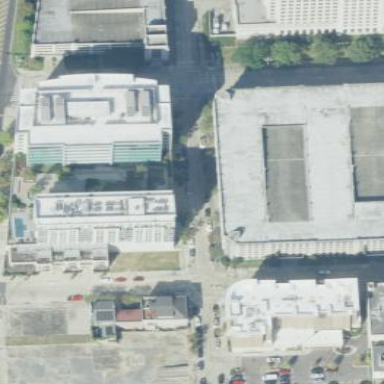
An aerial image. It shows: Part of building.